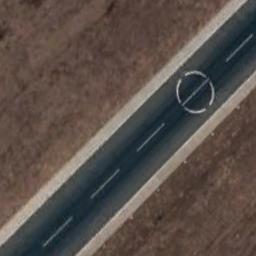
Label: runway